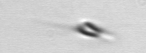
Label: Calciopappus